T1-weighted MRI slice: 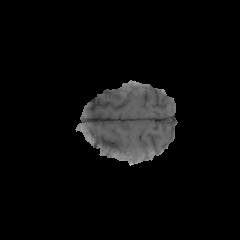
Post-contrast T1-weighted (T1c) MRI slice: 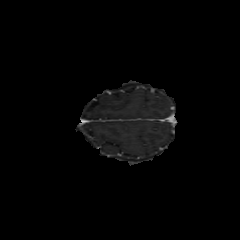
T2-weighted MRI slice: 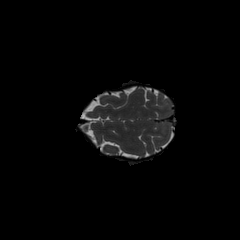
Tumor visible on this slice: no